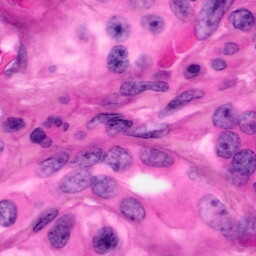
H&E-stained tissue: Pancreatic